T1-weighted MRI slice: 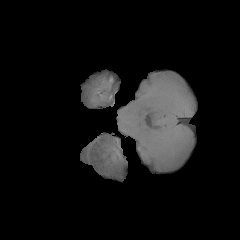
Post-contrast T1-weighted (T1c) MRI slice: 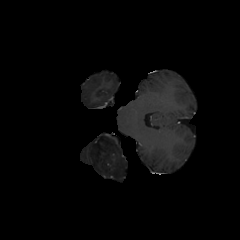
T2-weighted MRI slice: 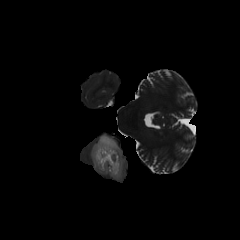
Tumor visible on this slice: yes